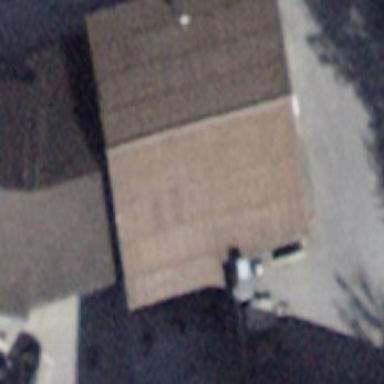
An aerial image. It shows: Garage.